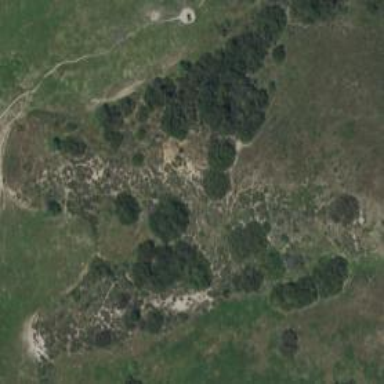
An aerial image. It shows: Scrub vegetation covers the land in the area.